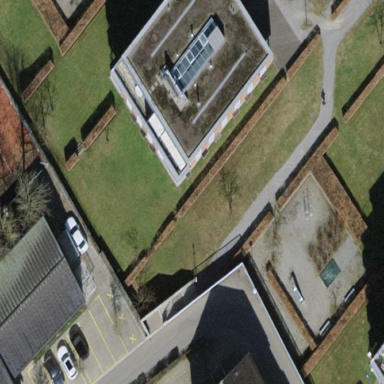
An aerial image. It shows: Flat-roofed residential building.